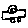
Label: car